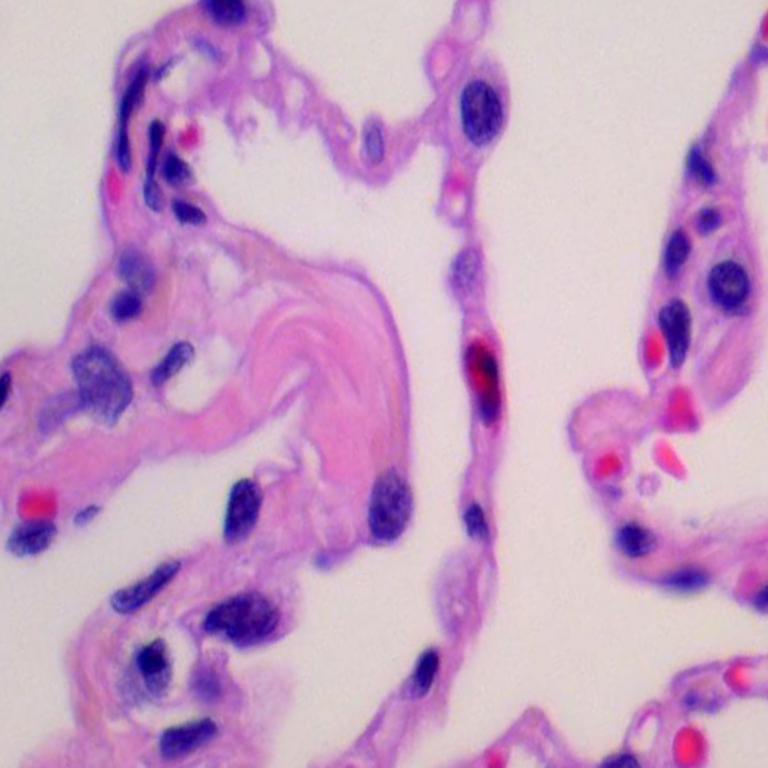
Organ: lung
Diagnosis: benign